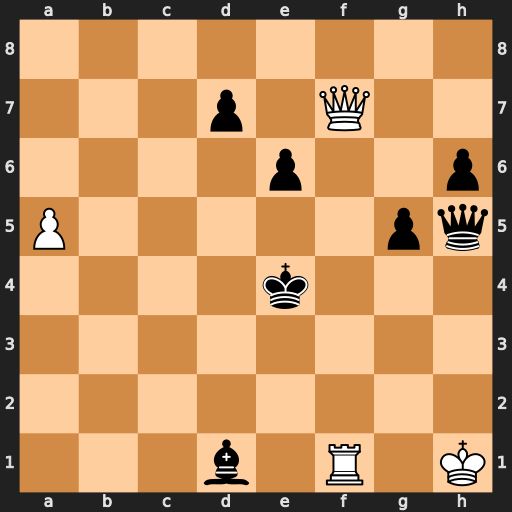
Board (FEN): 8/3p1Q2/4p2p/P5pq/4k3/8/8/3b1R1K
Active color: w
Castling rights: -
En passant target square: -
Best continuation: Qxh5 Bxh5 a6